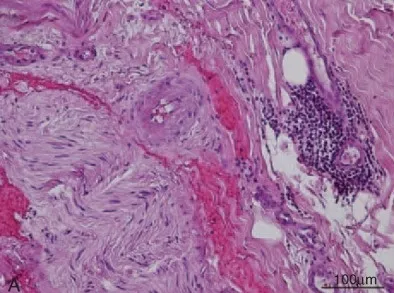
(A) Paraffin-embedded transverse section of the sural nerve of patient 4 stained with hematxylin-eosin, showing perivascular infiltrate of mononuclear cells in the epineurium.
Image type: pathology (h&e)